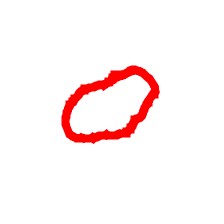
Shape: circle